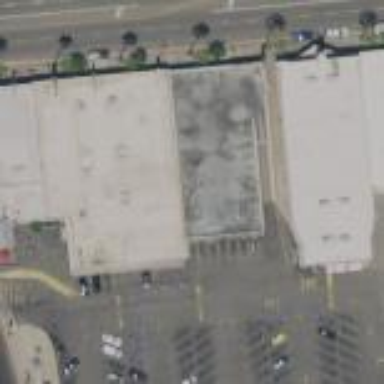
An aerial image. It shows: Retail building.